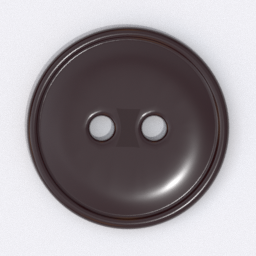
Label: people